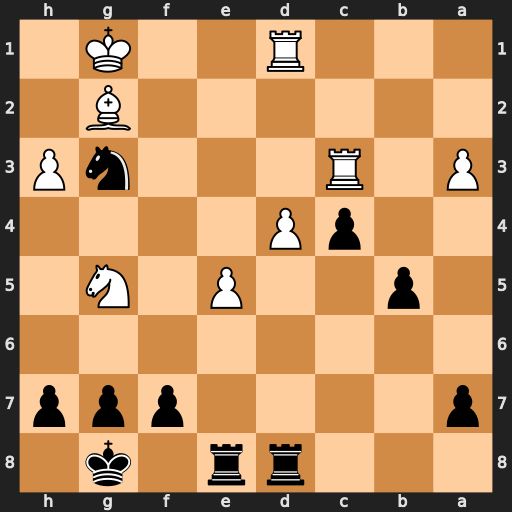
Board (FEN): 3rr1k1/p4ppp/8/1p2P1N1/2pP4/P1R3nP/6B1/3R2K1
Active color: b
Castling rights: -
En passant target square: -
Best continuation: Ne2+ Kf2 Nxc3